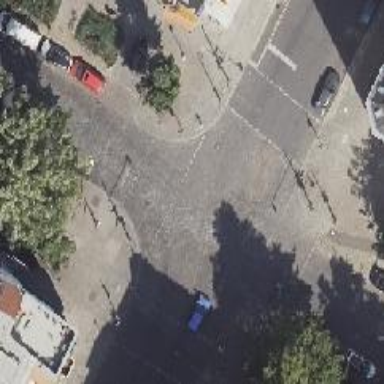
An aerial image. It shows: Road crossing with traffic signals.